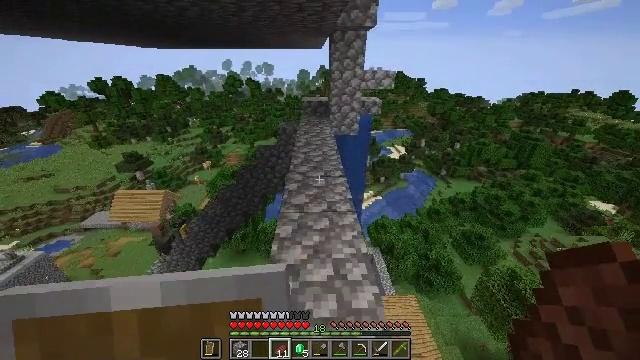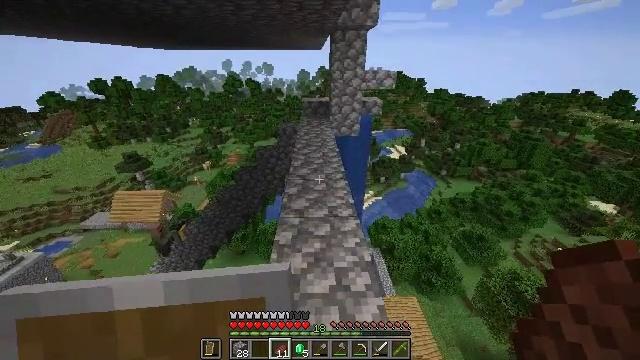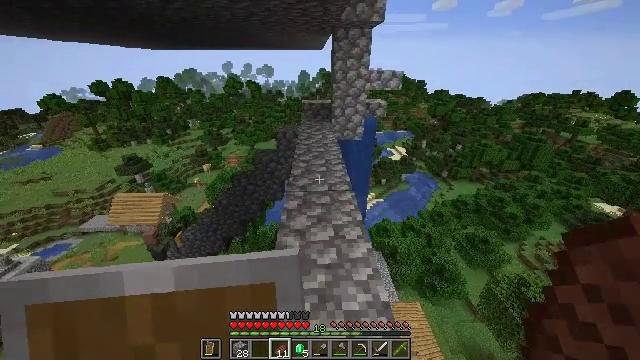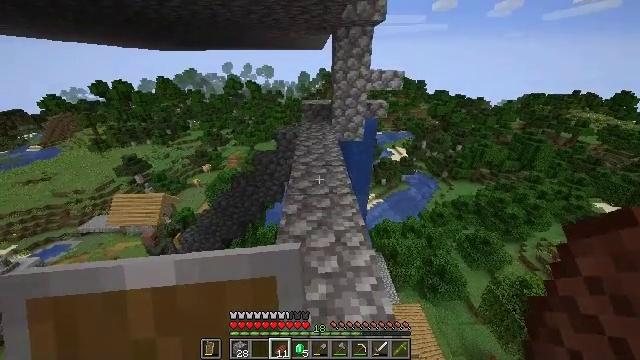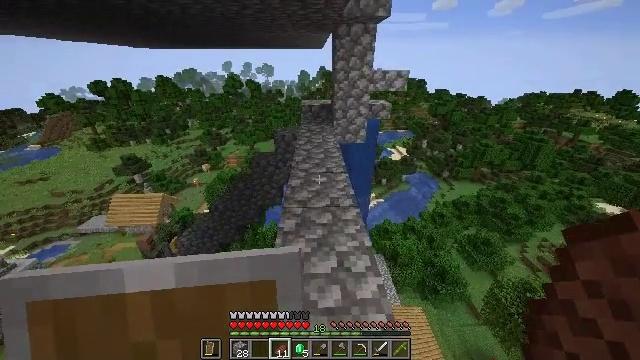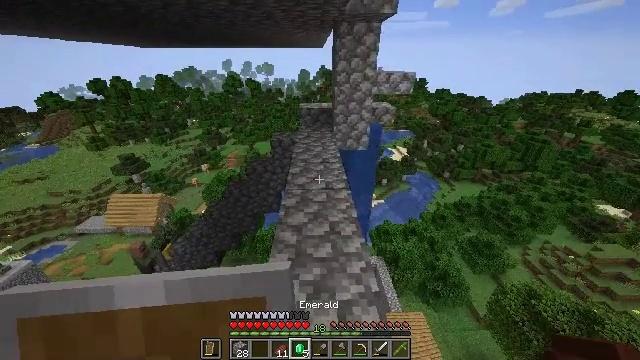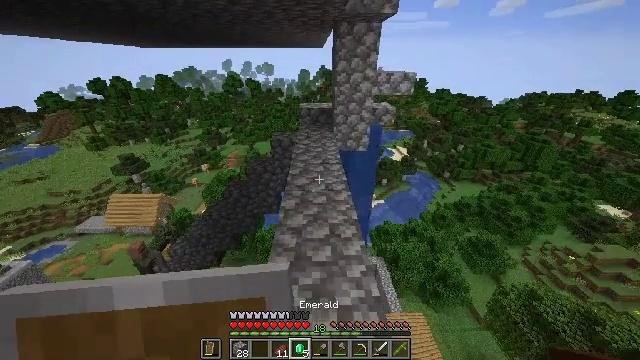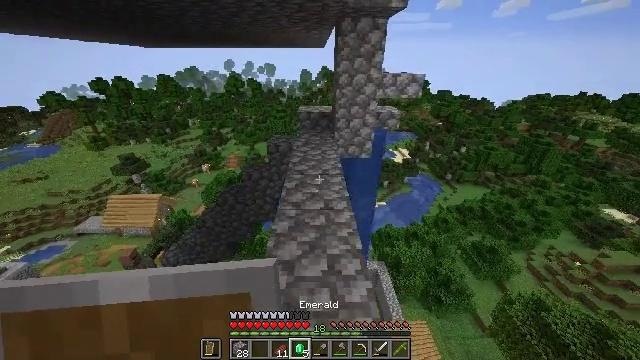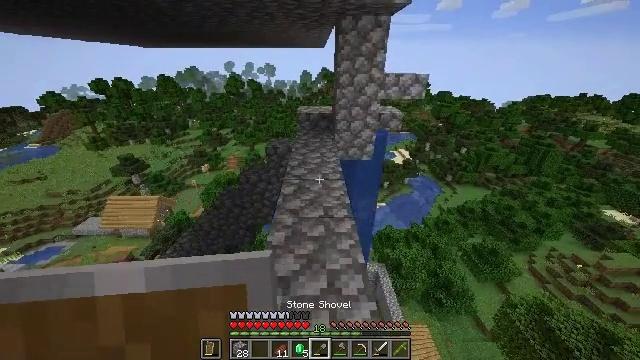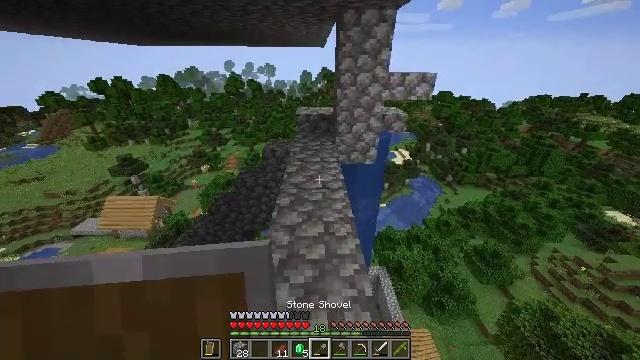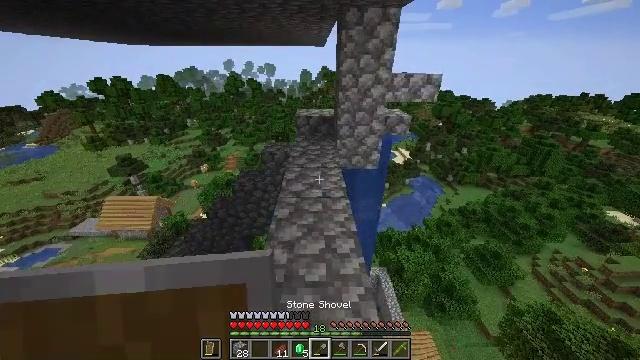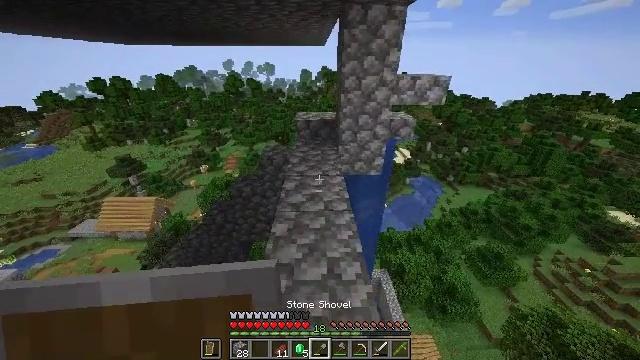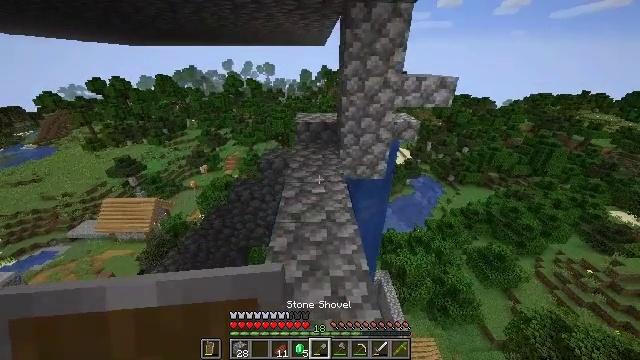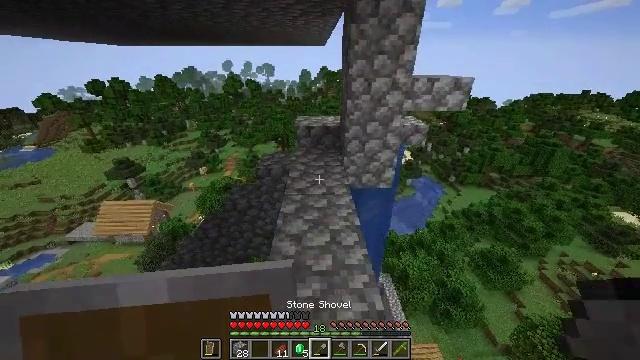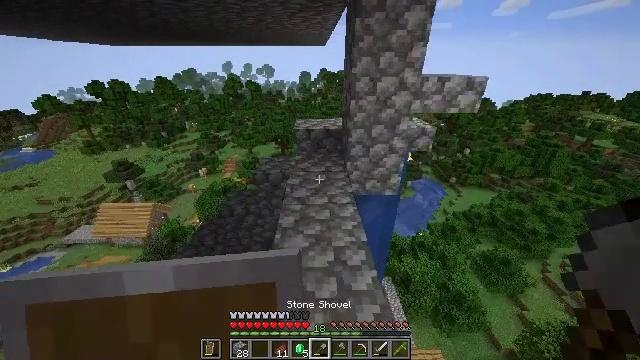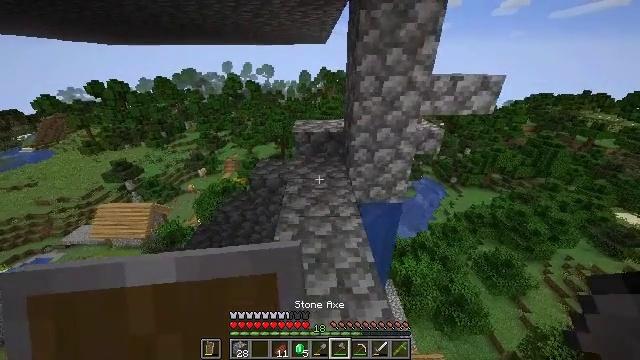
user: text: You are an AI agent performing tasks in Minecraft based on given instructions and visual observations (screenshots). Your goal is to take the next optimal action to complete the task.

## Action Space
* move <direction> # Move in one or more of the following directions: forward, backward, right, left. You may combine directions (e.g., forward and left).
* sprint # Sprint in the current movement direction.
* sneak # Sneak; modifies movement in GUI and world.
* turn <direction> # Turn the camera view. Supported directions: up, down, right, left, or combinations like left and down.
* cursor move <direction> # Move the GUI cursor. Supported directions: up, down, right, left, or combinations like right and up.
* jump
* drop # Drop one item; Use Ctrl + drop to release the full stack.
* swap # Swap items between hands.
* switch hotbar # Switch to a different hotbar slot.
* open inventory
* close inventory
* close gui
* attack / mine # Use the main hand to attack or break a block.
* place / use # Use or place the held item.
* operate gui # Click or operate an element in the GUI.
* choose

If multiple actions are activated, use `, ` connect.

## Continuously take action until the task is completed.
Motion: motion action
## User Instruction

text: Hunt the villager.
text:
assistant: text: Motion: move forward
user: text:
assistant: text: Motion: move forward
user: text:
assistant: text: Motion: move forward
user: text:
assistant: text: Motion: move forward
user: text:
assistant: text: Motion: move forward
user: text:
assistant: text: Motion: move forward
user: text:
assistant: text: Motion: move forward
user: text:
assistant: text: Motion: move forward
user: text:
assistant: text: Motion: move forward
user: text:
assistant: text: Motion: move forward
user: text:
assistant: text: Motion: move forward
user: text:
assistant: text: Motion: move forward
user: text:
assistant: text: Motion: move forward
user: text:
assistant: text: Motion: move forward
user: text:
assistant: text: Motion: move forward
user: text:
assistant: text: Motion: move forward
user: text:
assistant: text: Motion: move forward
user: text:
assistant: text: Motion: move forward
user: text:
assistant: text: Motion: move forward
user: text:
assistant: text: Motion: move forward
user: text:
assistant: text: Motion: move forward
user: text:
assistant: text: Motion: move forward
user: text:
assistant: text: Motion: move forward
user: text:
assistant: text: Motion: move forward
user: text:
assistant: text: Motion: move forward, turn down
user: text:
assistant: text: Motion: move forward, turn down
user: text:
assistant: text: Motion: move forward, turn left and down
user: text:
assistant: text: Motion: move forward, turn left and down
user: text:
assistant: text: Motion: turn left and down
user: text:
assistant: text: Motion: turn left and down